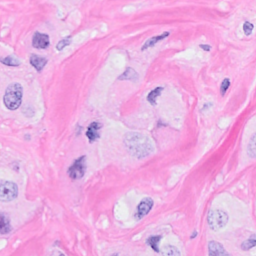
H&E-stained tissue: Breast